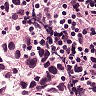
Metastatic tissue present: yes